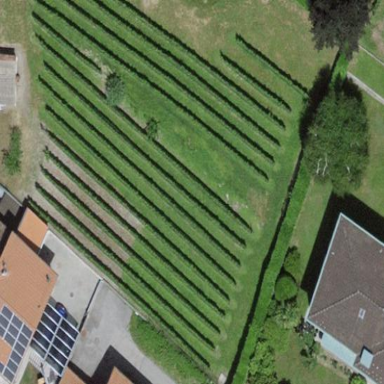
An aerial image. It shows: Vineyard where grapes are grown.